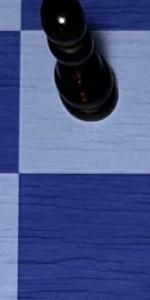
Label: Empty